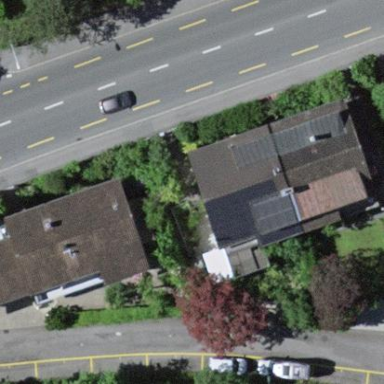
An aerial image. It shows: Detached building.